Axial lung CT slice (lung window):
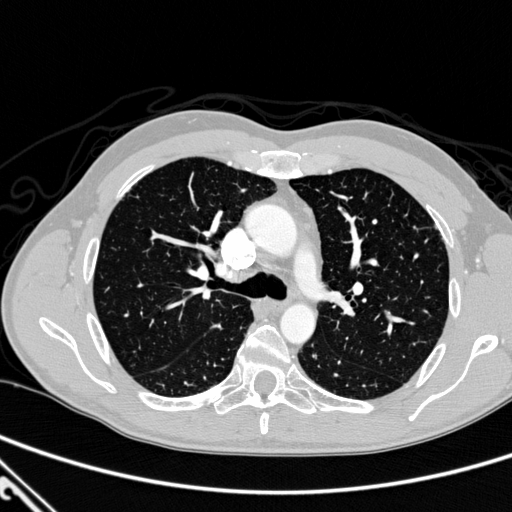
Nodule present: no